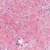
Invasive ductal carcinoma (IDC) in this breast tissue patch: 1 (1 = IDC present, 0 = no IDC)